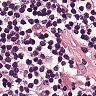
Metastatic tissue present: no